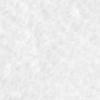
Label: no_change